Question: I customised all fonts in my app, everything is working properly on 2.2, and 2.3, but on 4.0, fonts are much thinner. How to fix it? I also have another font (helvetica) which is a .otf file and it working alright. Other fonts are .ttf!

(on top 2.2, bottom ice cream sandwich 4.0).
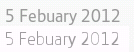
Answer: <URL> has right, I just need to convert .ttf to .otf and it works fine. Thanks.